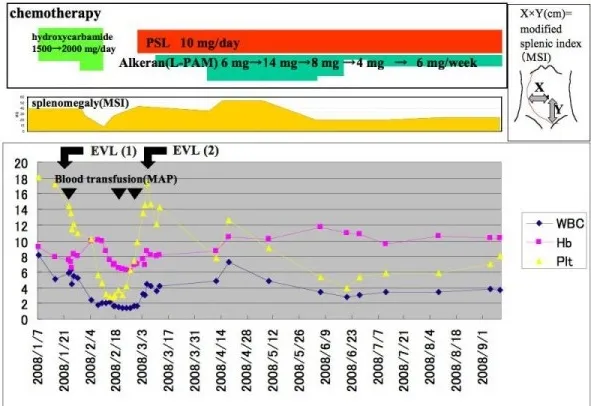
Clinical course. Extramedullary hematopoiesis has been treated by chemotherapy using hydroxycarbamide, prednisolone (PSL) and melphalan (Alkelan, L-PAM). After the chemotherapy, the splenomegaly improved without the recurrence of esophagogastric varices. Vertical axis expresses; WBC (/mul), Hb (g/dl), Plt (x10/mul).
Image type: pathology (fish)